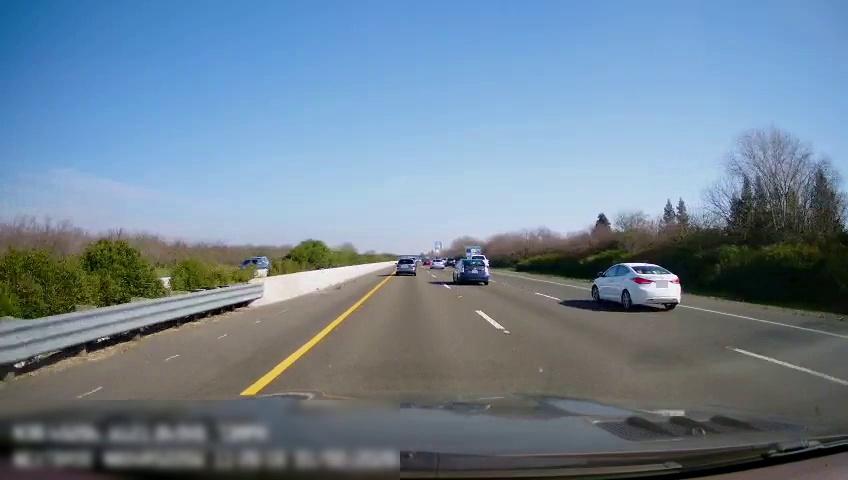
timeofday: Day
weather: Sunny
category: Drivable Space
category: Vehicles | SUV
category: Vehicles | SUV
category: Vehicles | SUV
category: Vehicles | Car
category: Vehicles | Car
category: Vehicles | Truck
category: Vehicles | Car
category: Lanes | Current Lane
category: Lanes | Current Lane
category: Lanes | Alternate Lane
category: Lanes | Alternate Lane